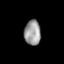
Tissue: prostate
Cell type: T cells
Senescence score: 0.7157
Nuclear area (px): 404
Mean DAPI intensity: 153.725